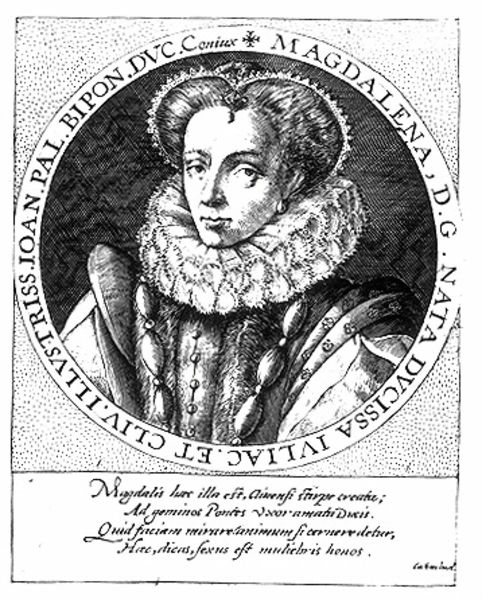
Titel: Bildnis der Pfalzgräfin Magdalena von Pfalz-Zweibrücken
Künstler: Crispyn de Passe
Institution: (Seriendruck)
Schlagwörter: umhang, weiß, frau, frisur, grau, kleid, mund, nase, ohrring, profil, schmuck, schwarz, stirn, zeichnung, blick, haube, mode, augen, gesicht, haarschmuck, kragen, pelz, rahmen, spitze, ärmel, bildnis, hals, halskrause, portrait, porträt, auge, haare, mantel, reich, adel, spitzen, blatt, brustbild, england, krone, lippen, perlen, renaissance, schultern, kreis, rund, tondo, adlig, holzschnitt, magd, schrift, kette, grafik, graphik, zopf, inschrift, streng, knöpfe, punkte, name, medaillon, druck, druckgraphik, schwarz weiß, radierung, stich, illustration, text, krause, kursiv, ohring, elisabeth, königin, kupferstich, magdalena, römisch, latein, lateinisch, umschrift, fraz, spanische mode, mfrau, druckgraphic